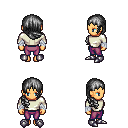
a pixel art fantasy rpg character, female body template, human, tanned skin, white long-sleeve shirt, magenta pants, gray right-swept hairstyle, white cloth bandages, metal boots, four views (front, back, left, right), 2x2 character sprite sheet, small pixel art, hard edges, no anti-aliasing